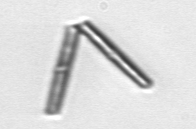
Label: Thalassionema